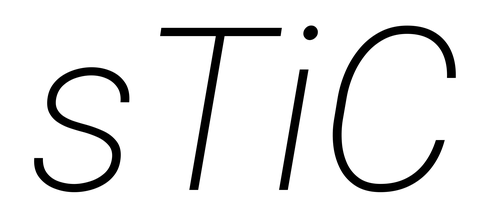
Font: Roboto-Italic_ExtraLight_Italic